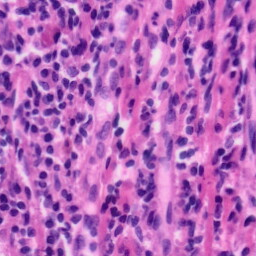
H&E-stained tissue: Tonsil